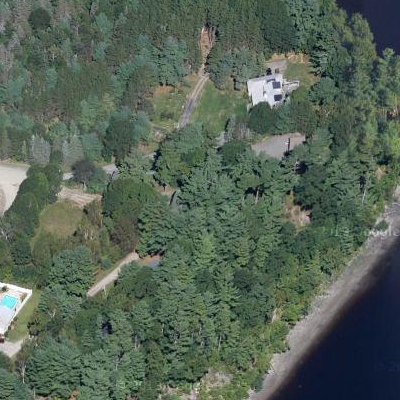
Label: eForest